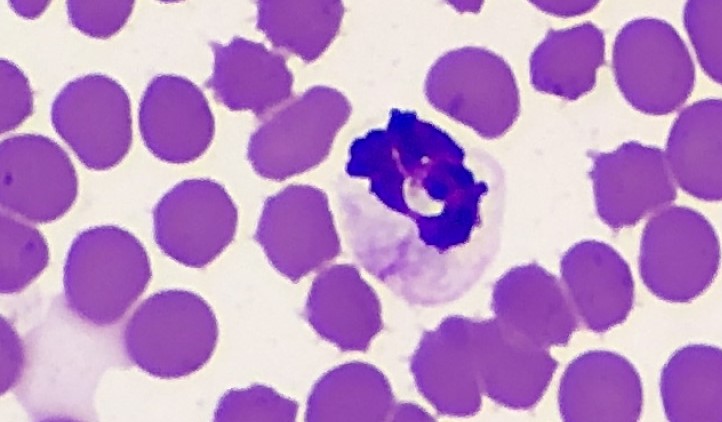
White blood cell type: Neutrophil